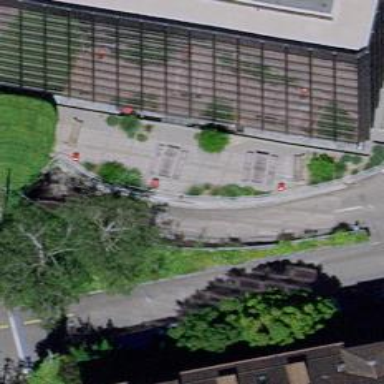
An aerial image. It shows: Retaining wall.